Question: I have three sets of identifiers: "x", "y", and "z". I also have two, 2-column data frames that each map one set of identifiers to another set of identifiers.
'''
x2y = data.frame( x = c("A","A","B","B","C","D","E","F"),
y = c(1,2,1,2,3,4,4,5) )
y2z = data.frame( y = c(1,1,2,3,4,4,5,5,5),
z = c(1,2,3,3,6,7,6,7,8) )
'''
This can be visualized in the figure below. Note that each arrow corresponds to one row in a data frame.

How do I use these two mappings (two data frames) to make a mapping
from 'x' to 'z' (displayed on the right of the figure above). I
think of it as a "transitive mapping": 'x to y' and 'y to z' gives 'x to z'.
The data frame that I would like is...
'''
x2z = data.frame( x = c("A","A","A","B","B","B","C","D","D","E","E","F","F","F"),
z = c(1,2,3,1,2,3,3,6,7,6,7,6,7,8) )
'''
My data frames are usually ~50,000 rows, so efficient code is very important. When I've solved this problem with loops, it took several minutes to run.
My only requirement is that the code be in R.
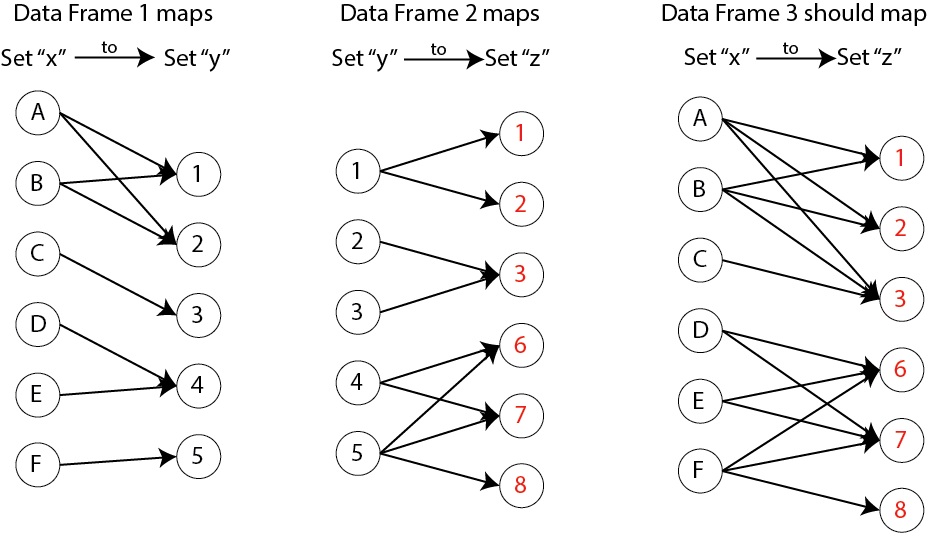
Answer: You want to merge:
'''
merge(x2y, y2z)[c('x','z')]
## x z
## 1 A 1
## 2 A 2
## 3 B 1
## 4 B 2
## 5 A 3
## 6 B 3
## 7 C 3
## 8 D 6
## 9 D 7
## 10 E 6
## 11 E 7
## 12 F 6
## 13 F 7
## 14 F 8
'''
It helps here that the names agree where necessary.